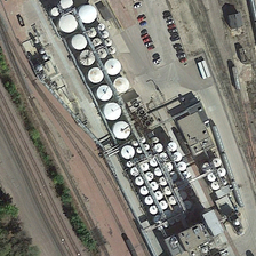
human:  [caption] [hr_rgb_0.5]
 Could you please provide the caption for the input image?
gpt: There are many dense tanks.

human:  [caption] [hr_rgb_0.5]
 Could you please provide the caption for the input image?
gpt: There are many dense reservoirs.

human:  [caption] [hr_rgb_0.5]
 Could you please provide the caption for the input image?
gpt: There are many thick trays.

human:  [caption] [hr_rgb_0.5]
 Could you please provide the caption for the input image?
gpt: There are many dense storage tanks.

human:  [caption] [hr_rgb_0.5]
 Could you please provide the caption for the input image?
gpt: There are many dense containers.